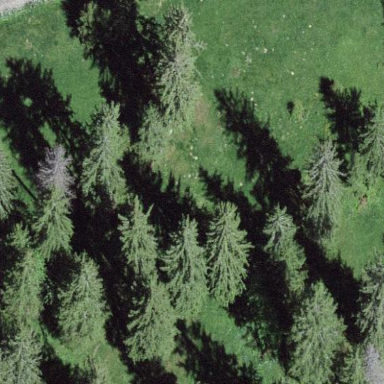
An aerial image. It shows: Serene woodland landscape.